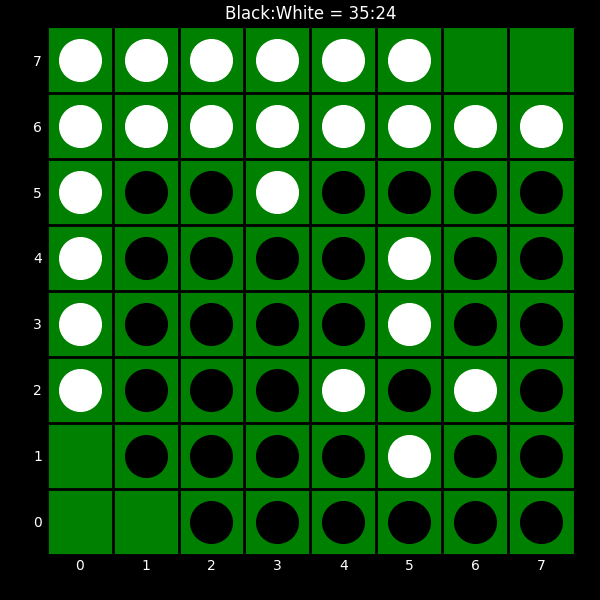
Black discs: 35
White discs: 24